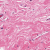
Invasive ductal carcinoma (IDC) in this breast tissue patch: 0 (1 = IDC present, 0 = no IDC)